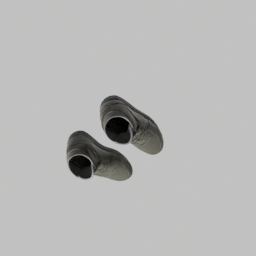
Label: people